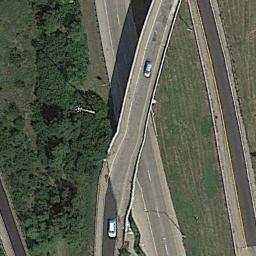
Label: overpass